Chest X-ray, PA view. Patient: 16 years old, sex M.
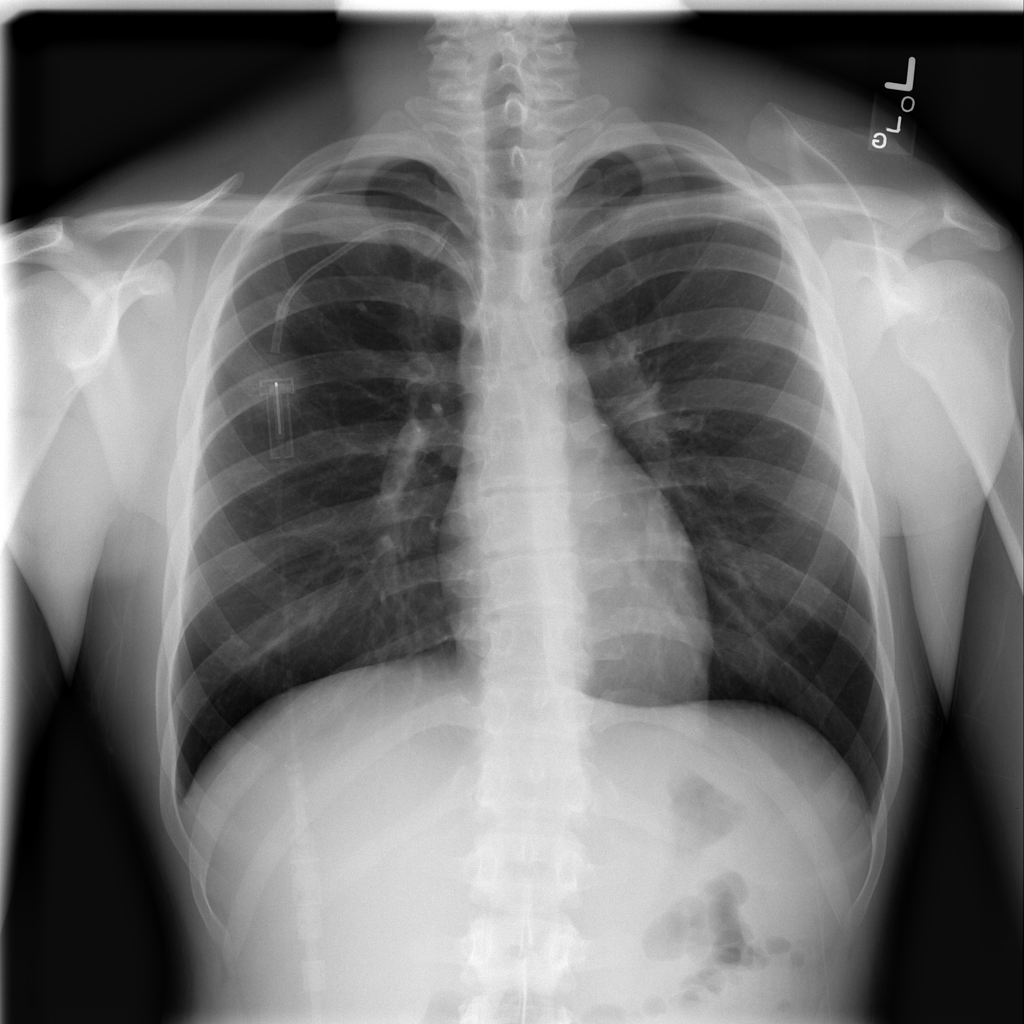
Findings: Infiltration